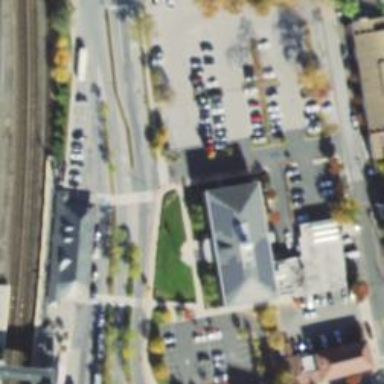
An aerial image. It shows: Town hall building.